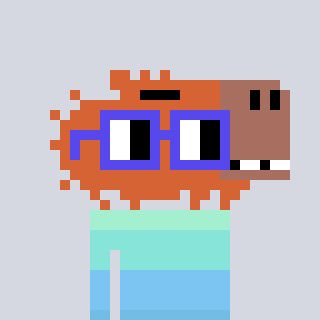
a pixel art character with square blue glasses, a capybara-shaped head and a peachy-colored body on a cool background